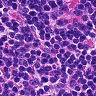
Metastatic tissue present: no